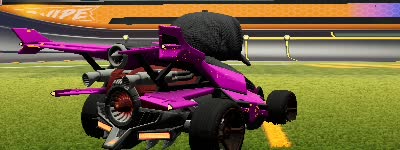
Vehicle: aftershock